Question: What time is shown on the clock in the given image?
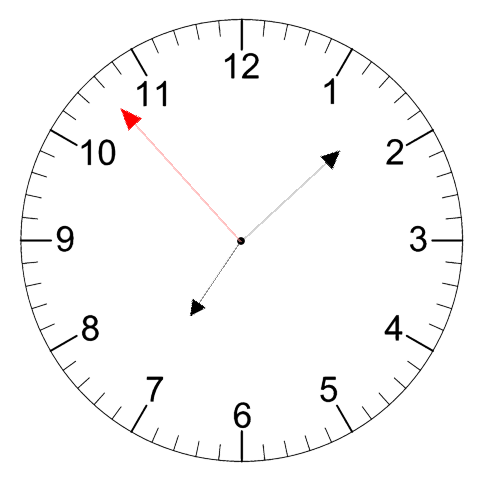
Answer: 07:07:53